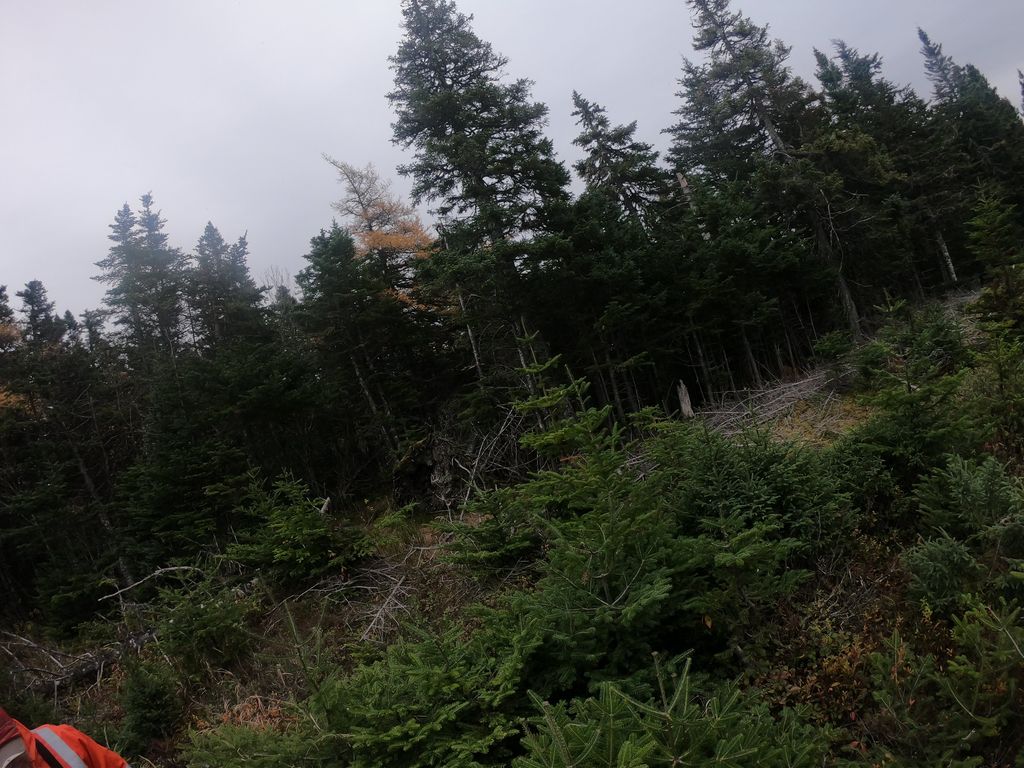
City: st_johns